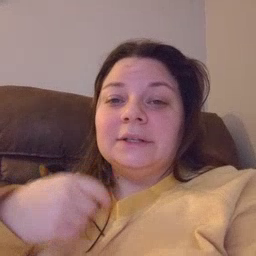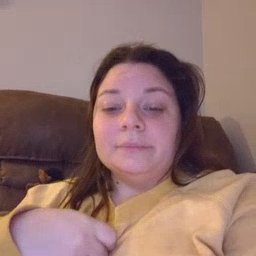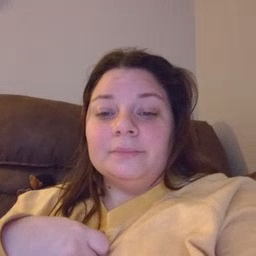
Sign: chin